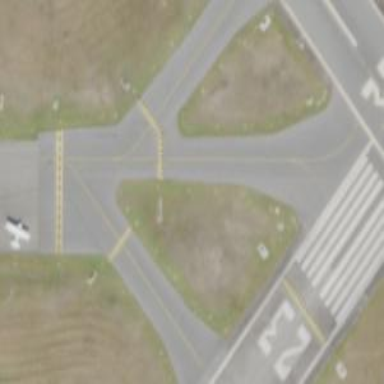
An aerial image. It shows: View of taxiway at the airport.